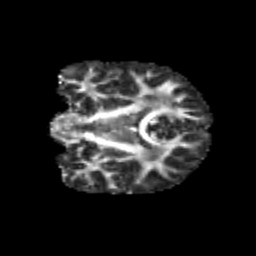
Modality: FA
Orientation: coronal
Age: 12
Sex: male
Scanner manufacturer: siemens
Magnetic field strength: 3 T
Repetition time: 3.8 s
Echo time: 0.07 s